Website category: jobs
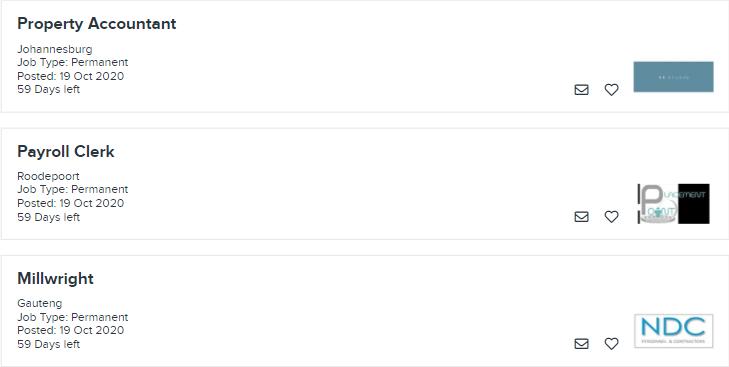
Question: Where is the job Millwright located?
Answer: Gauteng

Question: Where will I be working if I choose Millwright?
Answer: Gauteng

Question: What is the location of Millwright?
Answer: Gauteng

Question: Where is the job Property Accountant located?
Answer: Johannesburg

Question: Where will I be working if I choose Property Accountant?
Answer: Johannesburg

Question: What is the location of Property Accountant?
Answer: Johannesburg

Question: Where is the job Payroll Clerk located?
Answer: Roodepoort

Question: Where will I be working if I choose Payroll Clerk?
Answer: Roodepoort

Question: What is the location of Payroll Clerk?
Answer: Roodepoort

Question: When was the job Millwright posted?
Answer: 19 Oct 2020

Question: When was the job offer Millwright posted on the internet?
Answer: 19 Oct 2020

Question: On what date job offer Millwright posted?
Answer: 19 Oct 2020

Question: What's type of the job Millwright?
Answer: Job Type: Permanent

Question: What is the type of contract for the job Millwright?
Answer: Job Type: Permanent

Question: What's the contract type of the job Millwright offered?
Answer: Job Type: Permanent

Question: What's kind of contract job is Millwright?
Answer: Job Type: Permanent

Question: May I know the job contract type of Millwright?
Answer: Job Type: Permanent

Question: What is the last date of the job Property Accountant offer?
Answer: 59 Days left

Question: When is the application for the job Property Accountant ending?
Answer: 59 Days left

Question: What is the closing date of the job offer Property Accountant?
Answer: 59 Days left

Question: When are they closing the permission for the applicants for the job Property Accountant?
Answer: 59 Days left

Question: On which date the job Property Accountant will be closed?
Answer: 59 Days left

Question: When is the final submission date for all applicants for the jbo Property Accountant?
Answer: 59 Days left

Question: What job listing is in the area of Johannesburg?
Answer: Property Accountant

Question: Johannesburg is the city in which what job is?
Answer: Property Accountant

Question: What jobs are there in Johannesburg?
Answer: Property Accountant

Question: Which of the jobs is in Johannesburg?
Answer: Property Accountant

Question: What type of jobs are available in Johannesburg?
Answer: Property Accountant

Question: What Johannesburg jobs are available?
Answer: Property Accountant

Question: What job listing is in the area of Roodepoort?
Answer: Payroll Clerk

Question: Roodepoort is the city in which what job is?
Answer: Payroll Clerk

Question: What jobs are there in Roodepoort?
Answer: Payroll Clerk

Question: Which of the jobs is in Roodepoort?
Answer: Payroll Clerk

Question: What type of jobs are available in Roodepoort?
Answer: Payroll Clerk

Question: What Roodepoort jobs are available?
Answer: Payroll Clerk

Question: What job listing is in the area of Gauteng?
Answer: Millwright

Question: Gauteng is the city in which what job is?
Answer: Millwright

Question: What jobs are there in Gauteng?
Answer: Millwright

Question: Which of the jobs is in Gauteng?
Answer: Millwright

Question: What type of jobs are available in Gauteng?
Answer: Millwright

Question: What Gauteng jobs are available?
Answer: Millwright